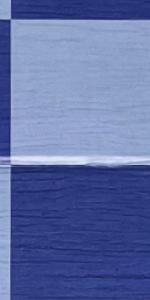
Label: Empty